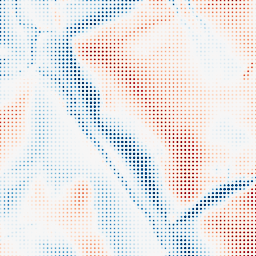
Category: classical
Decomposition family: gaussian_anisotropic
Decomposition parameters: sigma_x: 20
sigma_y: 10
Upsampling method: sinc_blackman
Upsampling parameters: scale: 8
kernel_size: 4
Upsampling scale: 8